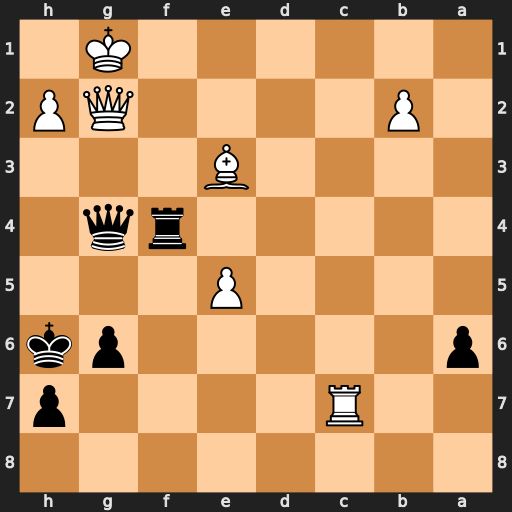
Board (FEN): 8/2R4p/p5pk/4P3/5rq1/4B3/1P4QP/6K1
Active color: b
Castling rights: -
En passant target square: -
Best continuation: Qd1+ Qf1 Qxf1#